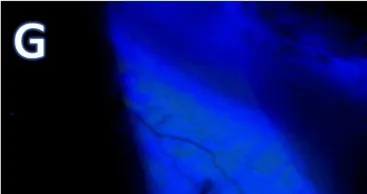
Skin and ocular findings in a patient with rosacea before treatment. G: Staining of the bulbar conjunctiva in the lower areas near the eyelid margins.
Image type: pathology (fish)